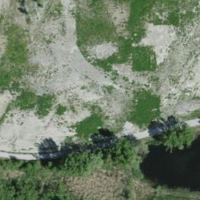
EUNIS habitat code: 56
Species observed at this site:
Ardea purpurea
Polyommatus icarus
Delichon urbicum
Nycticorax nycticorax